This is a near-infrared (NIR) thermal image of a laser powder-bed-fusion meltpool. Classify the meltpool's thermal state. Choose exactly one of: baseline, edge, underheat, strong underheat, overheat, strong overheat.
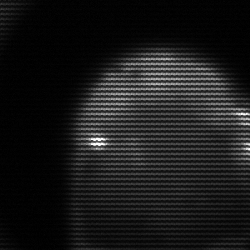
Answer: edge